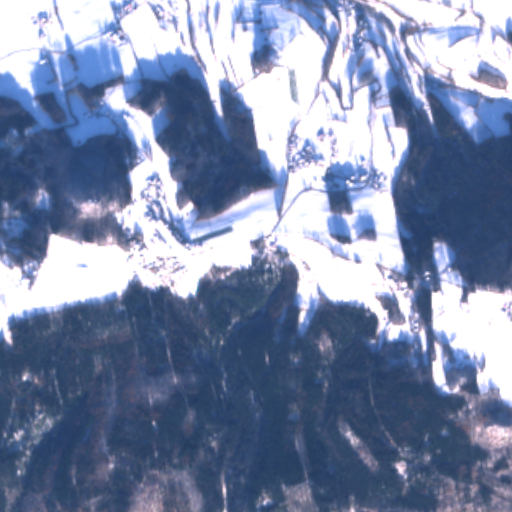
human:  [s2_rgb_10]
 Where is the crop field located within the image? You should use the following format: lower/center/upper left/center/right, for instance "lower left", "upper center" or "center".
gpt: The crop field is located in the upper right of the image.
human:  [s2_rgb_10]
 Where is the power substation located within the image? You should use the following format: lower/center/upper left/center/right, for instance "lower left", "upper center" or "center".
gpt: The power substation is located in the center of the image.
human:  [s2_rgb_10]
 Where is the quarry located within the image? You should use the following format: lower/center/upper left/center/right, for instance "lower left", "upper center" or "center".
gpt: The quarry is located in the center right of the image.
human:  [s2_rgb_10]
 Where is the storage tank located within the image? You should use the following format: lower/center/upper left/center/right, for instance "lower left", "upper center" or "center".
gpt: The storage tank is located in the upper left of the image.
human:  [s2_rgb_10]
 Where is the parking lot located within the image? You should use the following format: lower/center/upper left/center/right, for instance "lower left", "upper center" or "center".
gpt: There is no parking lot in the image.